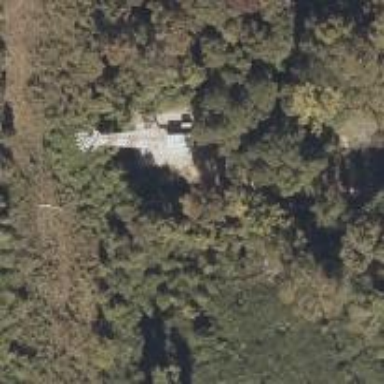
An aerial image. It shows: Communication mast tower.